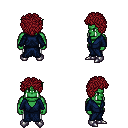
a pixel art fantasy rpg character, male body template, orc, green skin, blue robe, white pants, brunette curly afro hairstyle, metal boots, four views (front, back, left, right), 2x2 character sprite sheet, small pixel art, hard edges, no anti-aliasing